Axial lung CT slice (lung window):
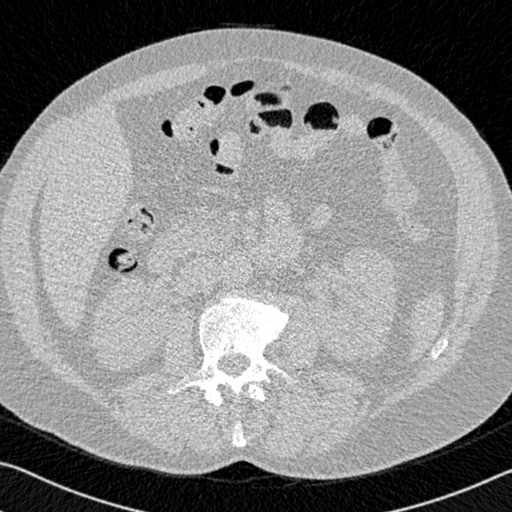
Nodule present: no